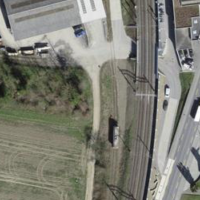
EUNIS habitat code: 52
Species observed at this site:
Melittis melissophyllum